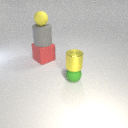
small yellow rubber sphere above large red rubber cube